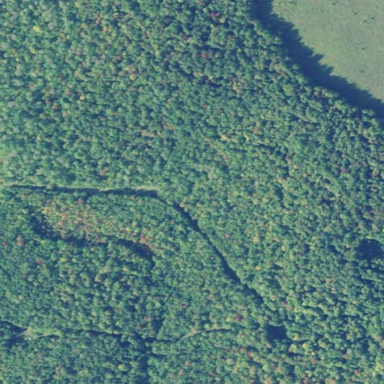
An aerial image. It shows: Nature reserve known as Forest Preserve Detached Parcel.